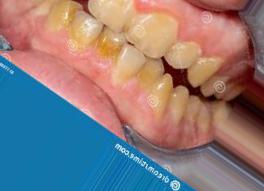
Condition: Tooth Discoloration